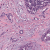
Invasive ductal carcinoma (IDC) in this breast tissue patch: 1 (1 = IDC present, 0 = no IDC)